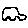
Label: car